Question: i wish to parse following XML
'''
<?xml version="1.0" encoding="UTF-8"?>
<product xmlns="http://products.org">
<make xmlns="http://camera.org">
<model>Camry</model>
</make>
<make xmlns="http://tv.org">
<model>Sony</model>
</make>
</product>
'''
Code written to parse it
This is how i m writing Parsing Code

but in last i m getting null inxmlNode object. Can u tell what more to do .
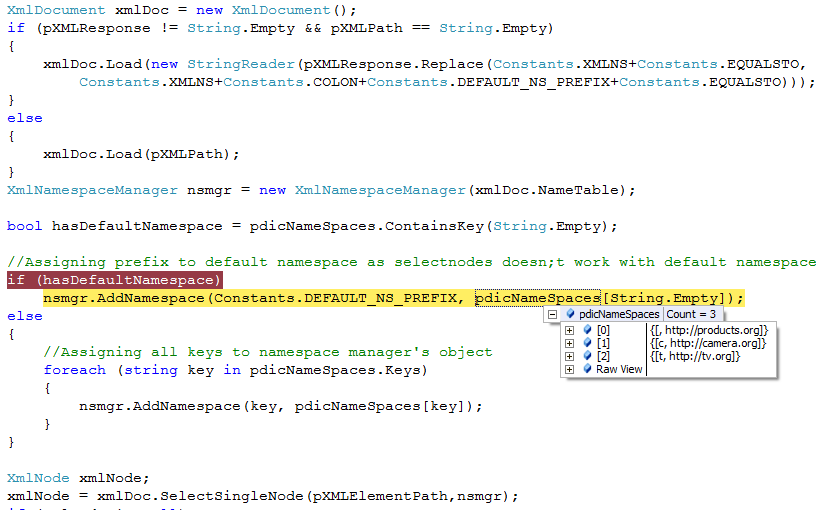
Answer: You can't ignore namespaces in XPath.* The elements in your document all have non-blank namespace URI's.
Your question title indicates you're on the right track: you need to explicitly bind the URI's to prefixes using an XmlNamespaceManager, and use those prefixes in your path expressions.
This program is tested against your input document
'''
using System;
using System.Xml;
public class XPathNamespace
{
public static void Main() {
XmlDocument doc = new XmlDocument();
doc.Load("test1.xml");
XmlNamespaceManager xnm = new XmlNamespaceManager(doc.NameTable);
xnm.AddNamespace("p", "http://products.org");
xnm.AddNamespace("c", "http://camera.org");
xnm.AddNamespace("t", "http://tv.org");
ShowNode(doc.SelectSingleNode("/p:product", xnm));
ShowNode(doc.SelectSingleNode("/p:product/c:make", xnm));
ShowNode(doc.SelectSingleNode("/p:product/t:make", xnm));
}
private static void ShowNode(XmlNode node) {
Console.WriteLine("<{0}> {1}",
node.LocalName,
node.NamespaceURI);
}
}
'''
and it produces the following output
'''
<product> http://products.org
<make> http://camera.org
<make> http://tv.org
'''
Hope this helps.
(*) This doesn't mean you can't ignore the namespace in your XPath. For example, you could match
'''
/*[local-name()='product']
'''
But that's a workaround and illustrates that you still have to deal with the presence of a namespace somehow or other.